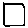
Label: square